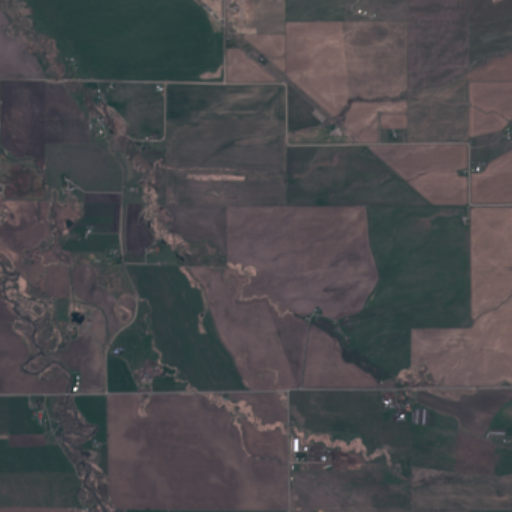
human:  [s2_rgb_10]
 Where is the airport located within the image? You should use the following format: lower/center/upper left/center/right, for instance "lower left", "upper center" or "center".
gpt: The airport is located in the lower left of the image.
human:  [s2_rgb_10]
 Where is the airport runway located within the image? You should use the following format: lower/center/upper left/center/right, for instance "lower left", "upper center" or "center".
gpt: The airport runway is located in the lower left of the image.
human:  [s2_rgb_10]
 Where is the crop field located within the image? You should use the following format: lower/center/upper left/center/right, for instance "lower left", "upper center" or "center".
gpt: The crop field is located in the lower of the image.
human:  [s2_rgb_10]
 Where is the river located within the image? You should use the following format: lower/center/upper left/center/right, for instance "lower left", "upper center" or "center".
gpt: The river is located in the left of the image.
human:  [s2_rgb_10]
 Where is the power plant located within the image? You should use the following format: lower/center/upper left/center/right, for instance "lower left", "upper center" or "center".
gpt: There is no power plant in the image.